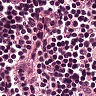
Metastatic tissue present: no